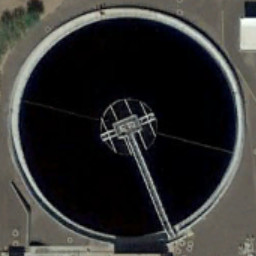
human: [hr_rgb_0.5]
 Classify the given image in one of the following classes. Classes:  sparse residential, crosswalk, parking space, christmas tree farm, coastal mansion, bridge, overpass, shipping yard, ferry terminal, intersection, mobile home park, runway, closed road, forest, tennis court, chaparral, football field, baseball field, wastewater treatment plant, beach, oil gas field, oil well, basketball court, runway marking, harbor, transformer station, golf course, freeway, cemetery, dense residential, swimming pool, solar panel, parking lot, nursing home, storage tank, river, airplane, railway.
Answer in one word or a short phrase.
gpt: wastewater treatment plant